Question: On Django python server, I have customized a URL where users can upload files. Now, problem is that I am successfully able to upload files when I hit the browser but when I try same thing using curl, I am not able to do so.
'''
import json
from django.http import HttpResponse
from django.template import Context, RequestContext
from django.shortcuts import render_to_response, get_object_or_404
# -*- coding: utf-8 -*-
from django.http import HttpResponseRedirect
from django.core.urlresolvers import reverse
from sdm.models import Document
from sdm.forms import DocumentForm
def lists(request):
# Handle file upload
if request.method == 'POST':
form = DocumentForm(request.POST, request.FILES)
if form.is_valid():
newdoc = Document(docfile = request.FILES['docfile'])
newdoc.save()
# Redirect to the document list after POST
return HttpResponseRedirect(reverse('sdm:lists'))
else:
form = DocumentForm() # A empty, unbound form
# Load documents for the list page
documents = Document.objects.all()
# Render list page with the documents and the form
return render_to_response(
'sdm/lists.html',
{'documents': documents, 'form': form},
context_instance=RequestContext(request)
)
'''
........
........
........
........
'''
<!DOCTYPE html>
<html>
<head>
<meta charset="utf-8">
<title>Minimal Django File Upload Example</title>
</head>
<body>
<!-- List of uploaded documents -->
{% if documents %}
<ul>
{% for document in documents %}
<li><a href="{{document.docfile.url }}">{{ document.docfile.name }}</a></li>
{% endfor %}
</ul>
{% else %}
<p>No documents.</p>
{% endif %}
<!-- Upload form. Note enctype attribute! -->
<form action="{% url sdm:lists %}" method="post" enctype="multipart/form-data">
{% csrf_token %}
<p>{{form.non_field_errors }}</p>
<p>{{form.docfile.label_tag }} {{form.docfile.help_text }}</p>
<p>
{{ form.docfile.errors }}
{{ form.docfile }}
</p>
<p><input type="submit" name="press" value="Upload" /></p>
</form>
</body>
</html>
'''

'''
$ curl --request PUT --upload-file filename http://wings.spectrumserver/sdm/lists
$ curl --form upload-file=filename --form press=Upload
http:// wings. spectrumserver/sdm/lists
$ curl --upload-file filename http://wings.spectrumserver/sdm/lists
$ curl --upload-file filename press=upload http://wings.spectrumserver/sdm/lists
$ curl -H 'Expect:' -F data=@filename -F submit=Upload wings.spectrumserver/sdm/lists
// In all cases, No error but no file upload
'''
I tried some other variations but nothing seems working out. Also some other commands I tried which gives "NO csrf token error". I also tried removing 'csrf token' entries form 'html file' and 'setting.py' but nothing worked.
I am all new to curl and python both. Main purpose is to upload file using some python script. I thought if I can upload through curl then same things can be replicated in python script with curl library so if this is not working out then can anyone suggest some python code to upload files to this server.
'''
$ curl -i -F name=press -F f13 wings.spectrumserver/sdm/lists
Warning: Illegally formatted input field!
curl: option -F: is badly used here
curl: try 'curl --help' or 'curl --manual' for more information
'''
'''
$ curl -i http://wings.spectrumserver/sdm/lists
'''
HTTP/1.1 200 OK
Date: Thu, 07 Nov 2013 23:19:18 GMT
Server: Apache/2.2.22 (Ubuntu)
Vary: Accept-Encoding
Content-Length: 1263
Content-Type: text/html; charset=utf-8
Minimal Django File Upload Example
'''
<ul>
<li><a href="/media/documents/2013/10/28/templates.zip">documents/2013/10
/28/templates.zip</a></li>
<li><a href="/media/documents/2013/11/07/list">documents/2013/11/07/list</a>
</li>
<li><a href="/media/documents/2013/11/07/f1">documents/2013/11/07/f1</a></li>
<li><a href="/media/documents/2013/11/07/f12">documents/2013/11/07/f12</a></li>
<li><a href="/media/documents/2013/11/07/hello.html">documents/2013/11
/07/hello.html</a></li>
</ul>
<!-- Upload form. Note enctype attribute! -->
<form action="/sdm/lists" method="post" enctype="multipart/form-data">
<!--
--> <p></p>
<p><label for="id_docfile">Select a file</label> max. 42 megabytes</p>
<p>
<input type="file" name="docfile" id="id_docfile" />
</p>
<p><input type="submit" name="press" value="Upload" /></p>
</form>
</body>
</html>
'''
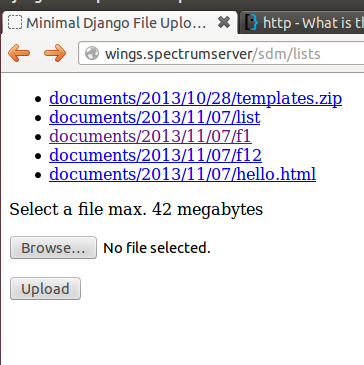
Answer: Try something like this:
'''
curl -i --form docfile=@localfilename http://wings.spectrumserver/sdm/lists
'''
If doesn't work, post your header response. '-i' tells curl to print the header response.